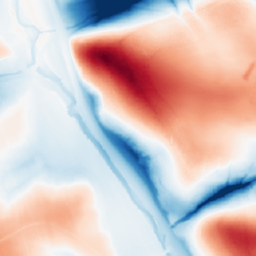
Category: classical
Decomposition family: gaussian_anisotropic
Decomposition parameters: sigma_x: 5
sigma_y: 50
Upsampling method: nearest
Upsampling parameters: scale: 2
Upsampling scale: 2